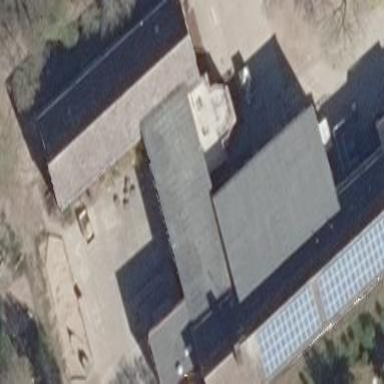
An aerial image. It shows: School building.